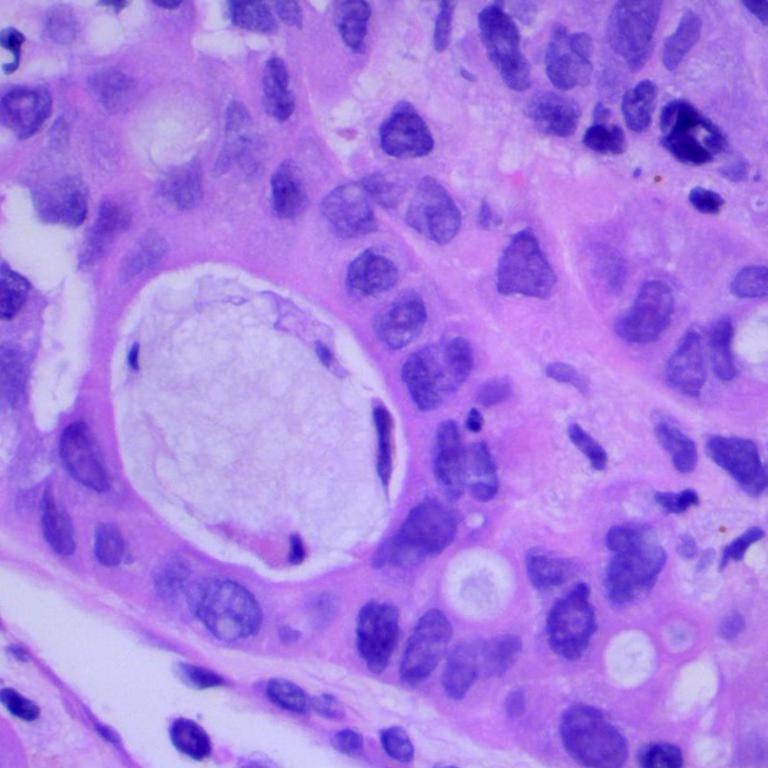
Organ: lung
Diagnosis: adenocarcinomas